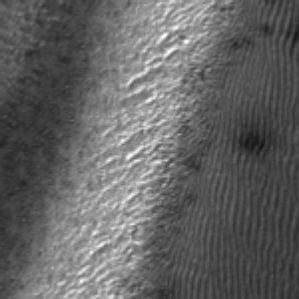
Label: frost